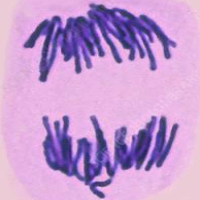
Label: anaphase